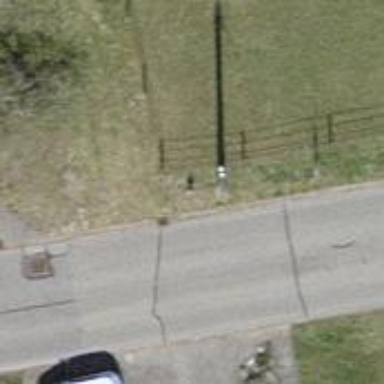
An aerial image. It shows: Minor power line.